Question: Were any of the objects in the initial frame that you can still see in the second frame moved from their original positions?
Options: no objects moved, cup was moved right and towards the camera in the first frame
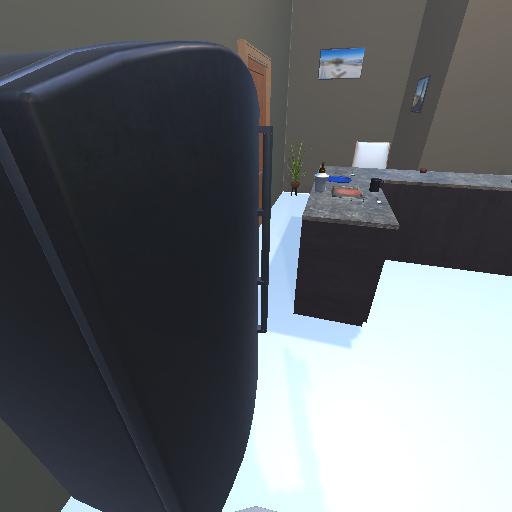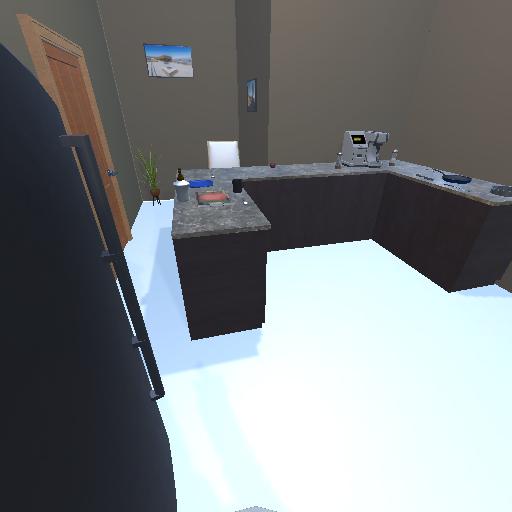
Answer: no objects moved